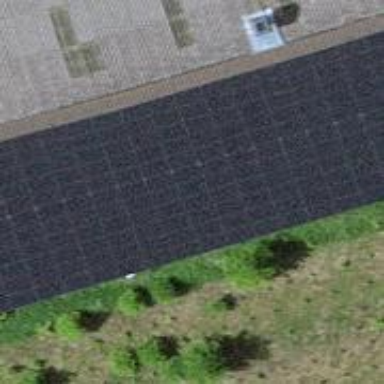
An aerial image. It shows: Solar photovoltaic panel generator.